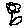
Label: flower